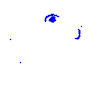
Particle: electron